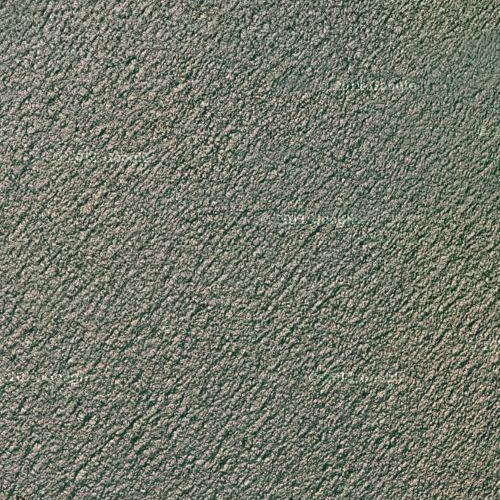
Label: sydney